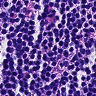
Metastatic tissue present: no